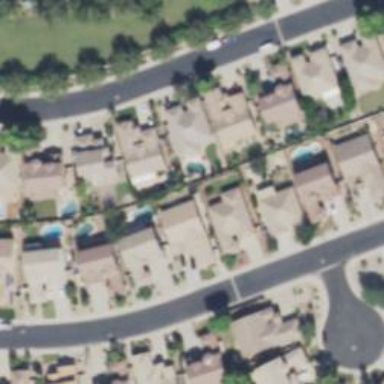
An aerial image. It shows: Swimming pool located in leisure land.